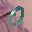
Label: 0